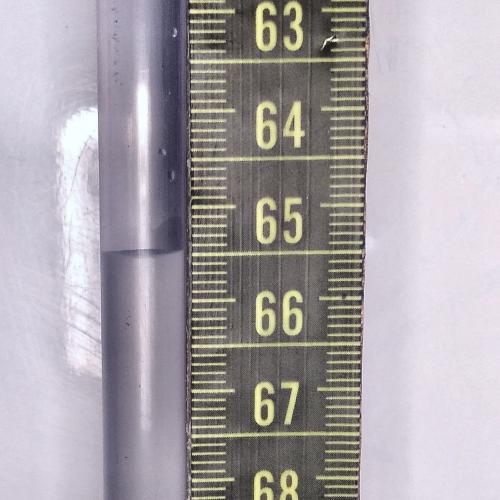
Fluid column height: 65.5 cm